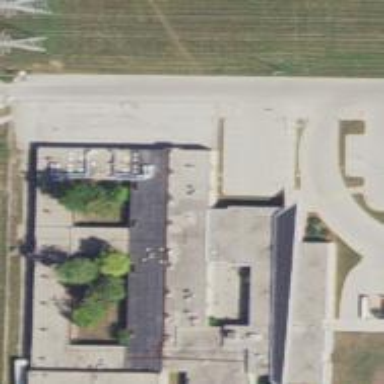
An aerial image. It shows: School.